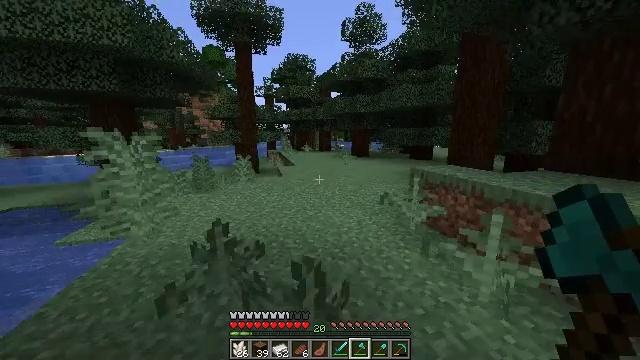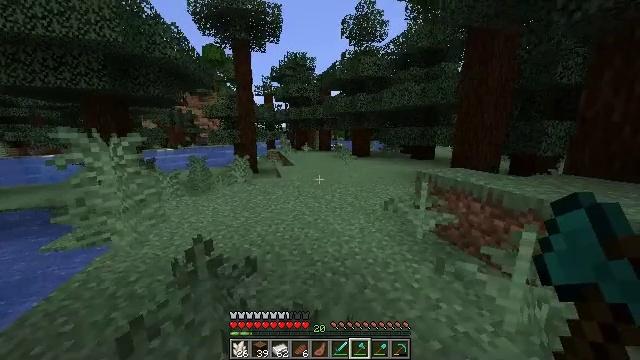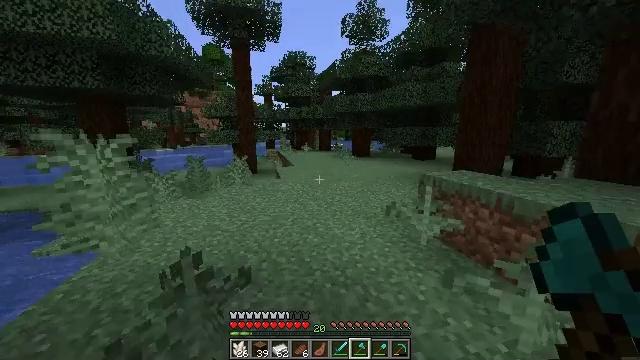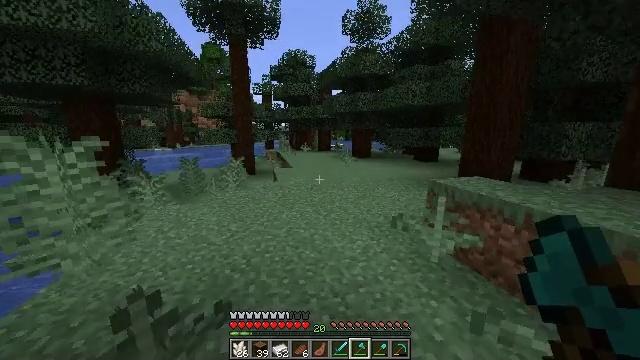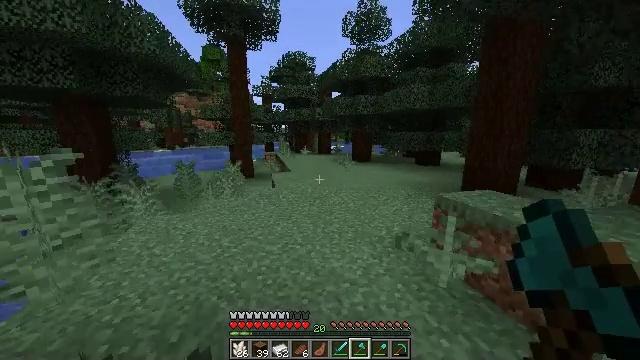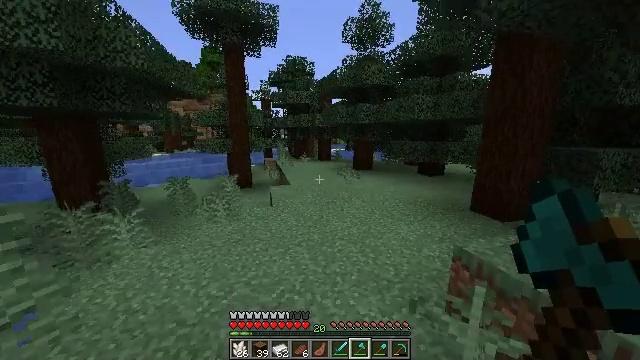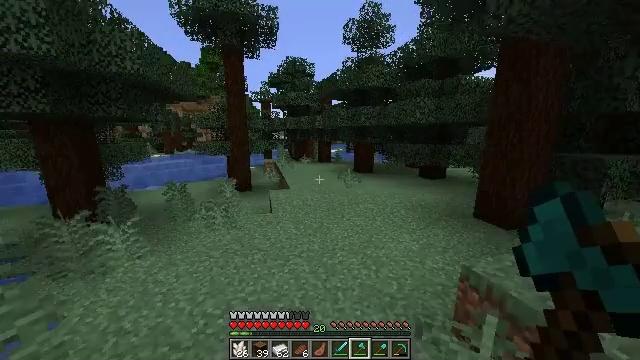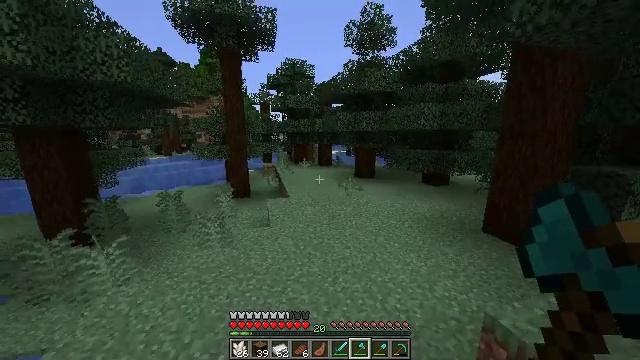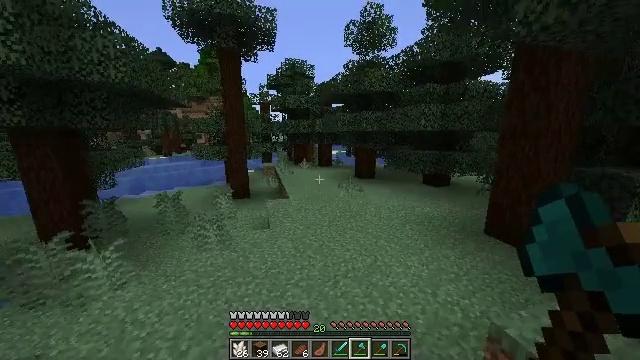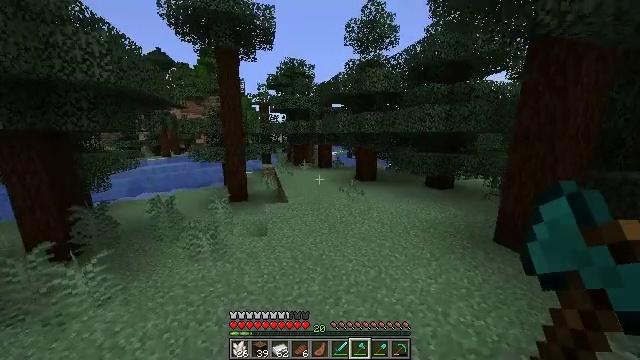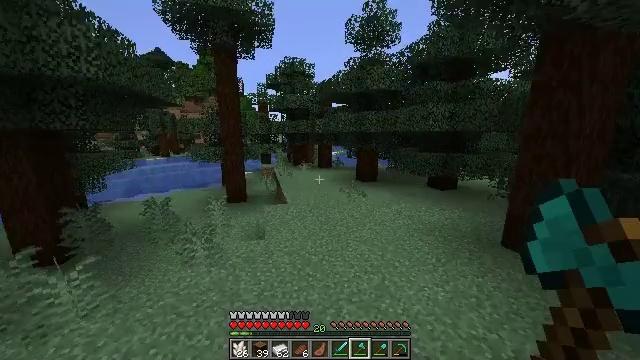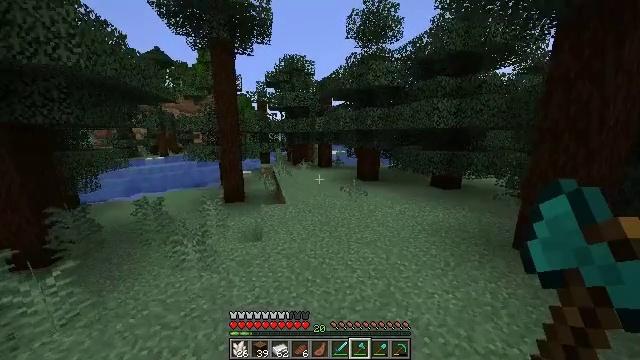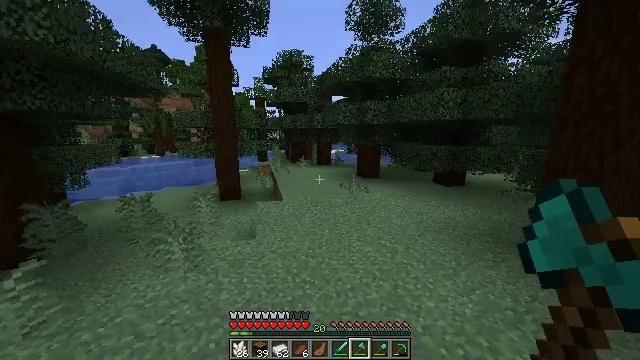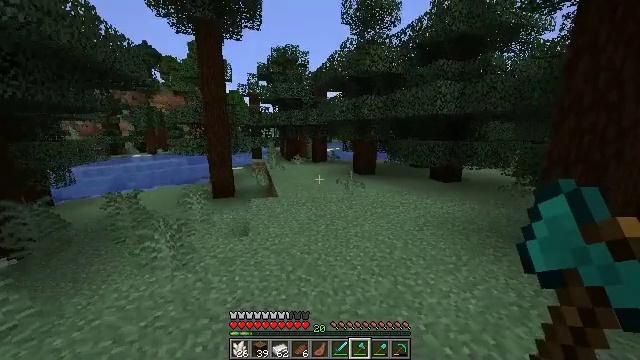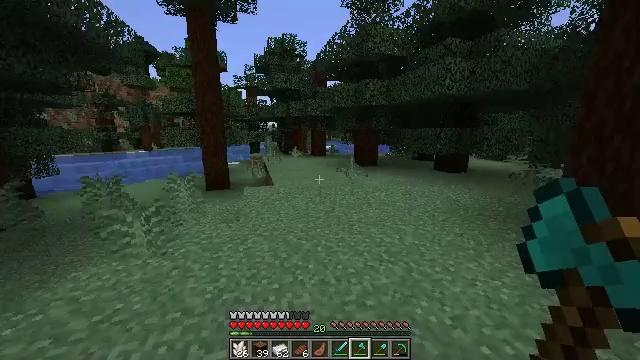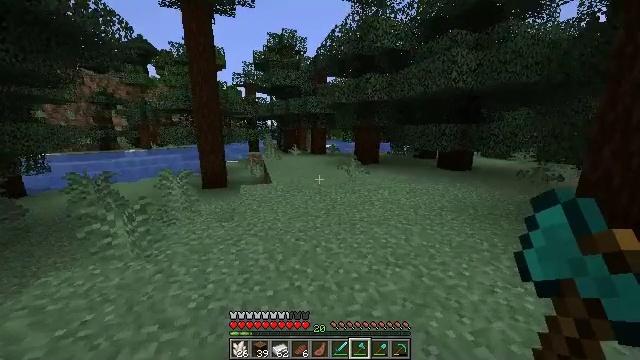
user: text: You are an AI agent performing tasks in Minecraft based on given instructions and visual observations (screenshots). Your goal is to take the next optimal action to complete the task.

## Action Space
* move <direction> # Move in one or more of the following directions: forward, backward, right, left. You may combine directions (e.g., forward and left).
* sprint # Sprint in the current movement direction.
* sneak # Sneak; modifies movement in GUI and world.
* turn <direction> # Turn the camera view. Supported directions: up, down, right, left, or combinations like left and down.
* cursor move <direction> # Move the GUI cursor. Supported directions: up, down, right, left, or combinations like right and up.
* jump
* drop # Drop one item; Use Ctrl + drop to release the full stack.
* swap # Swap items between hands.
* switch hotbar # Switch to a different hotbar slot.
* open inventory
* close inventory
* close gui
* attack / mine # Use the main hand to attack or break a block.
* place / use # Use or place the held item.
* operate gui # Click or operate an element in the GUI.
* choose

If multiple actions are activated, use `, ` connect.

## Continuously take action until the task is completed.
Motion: motion action
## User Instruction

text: Attack the large fern to gather it.
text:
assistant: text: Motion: move forward
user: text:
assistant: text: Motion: move forward
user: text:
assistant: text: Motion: move forward
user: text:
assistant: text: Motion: move forward, jump
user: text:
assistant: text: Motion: move forward, jump
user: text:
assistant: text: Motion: move forward, jump
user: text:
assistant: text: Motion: move forward, jump
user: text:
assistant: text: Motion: move forward, jump
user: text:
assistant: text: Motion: move forward, jump
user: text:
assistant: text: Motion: move forward, jump
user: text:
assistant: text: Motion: move forward, jump
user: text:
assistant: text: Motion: move forward, jump
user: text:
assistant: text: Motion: move forward, turn right, jump
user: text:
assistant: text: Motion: move forward, jump
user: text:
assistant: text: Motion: move forward, sprint, jump
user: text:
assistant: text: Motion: move forward, sprint, jump
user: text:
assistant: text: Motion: move forward, sprint, jump
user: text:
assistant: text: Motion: move forward, sprint, jump
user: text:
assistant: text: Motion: move forward, sprint, jump
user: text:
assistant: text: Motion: move forward, jump
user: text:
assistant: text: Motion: move forward, jump
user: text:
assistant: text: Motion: move forward, jump
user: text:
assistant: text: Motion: move forward, jump
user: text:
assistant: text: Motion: move forward, jump
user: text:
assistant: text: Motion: move forward, jump
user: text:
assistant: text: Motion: move forward, jump
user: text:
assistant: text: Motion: move forward, sprint, jump
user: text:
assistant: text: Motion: move forward, sprint, jump
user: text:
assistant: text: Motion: move forward, sprint, jump
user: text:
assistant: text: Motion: move forward, sprint, jump